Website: apple
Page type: customer-info-address
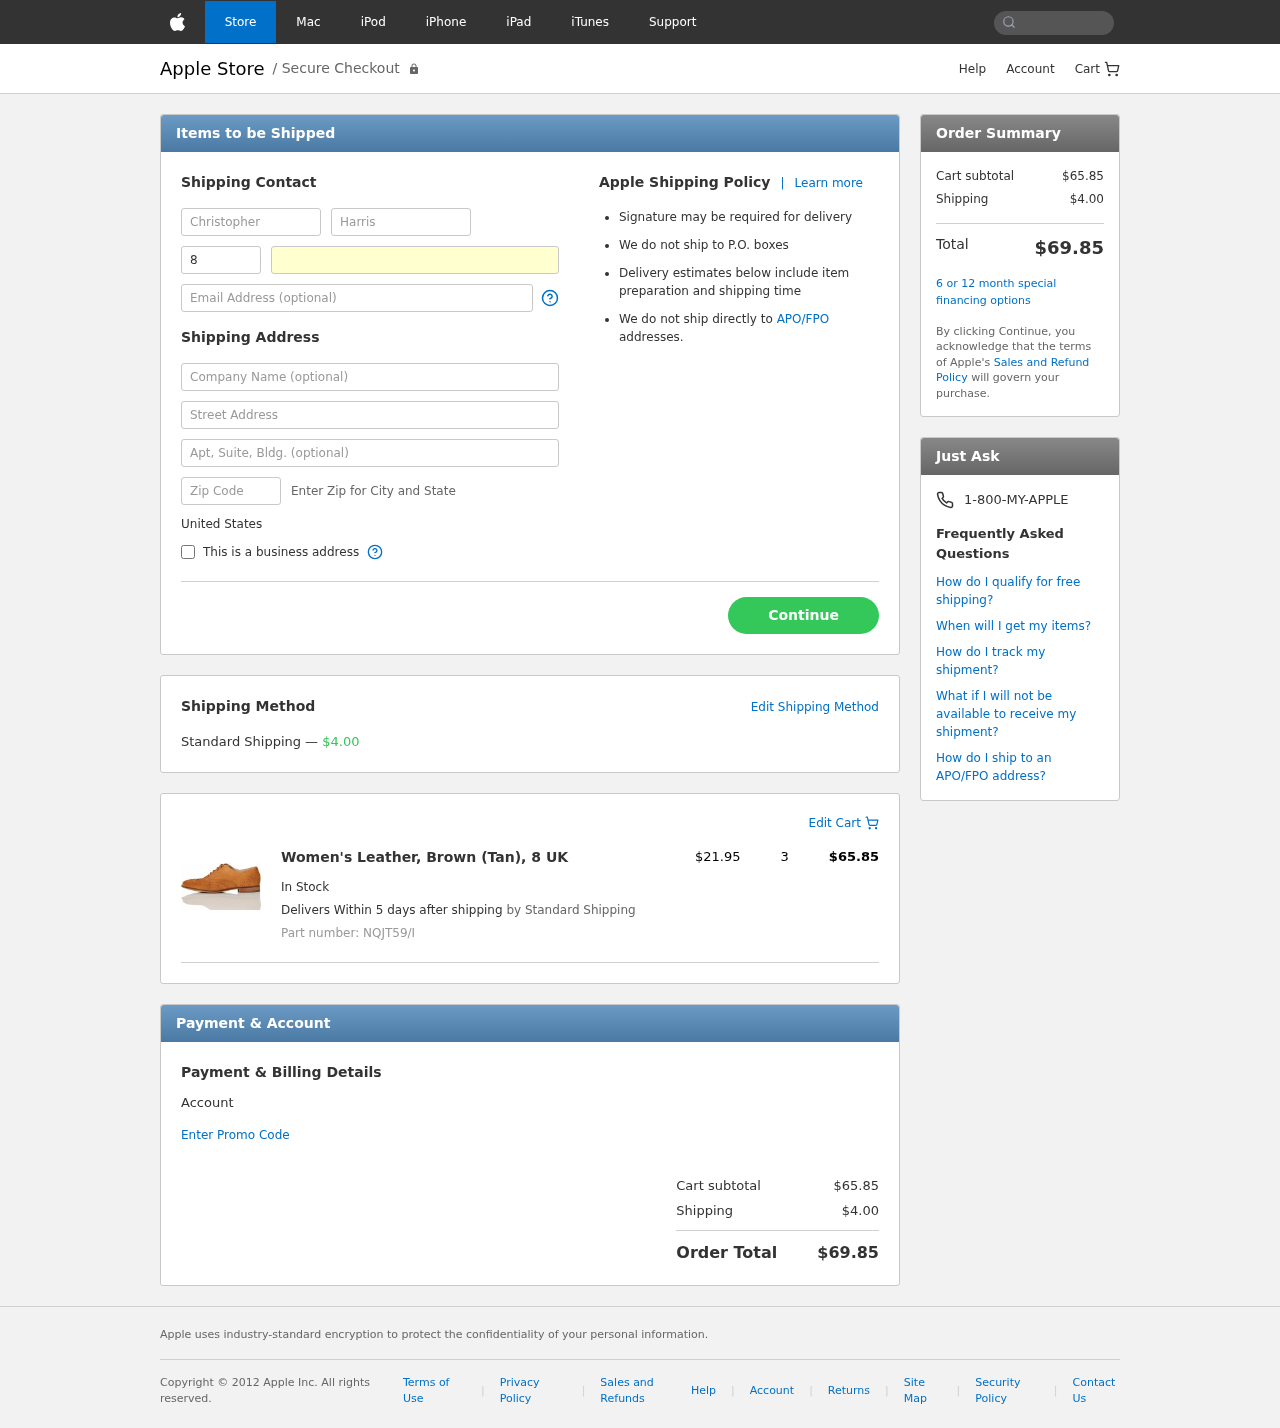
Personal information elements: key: PII_COUNTRY
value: United States
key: PII_FIRSTNAME
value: Christopher
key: PII_LASTNAME
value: Harris
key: PII_PHONE_AREA
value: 864
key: PII_PHONE_LINE
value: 3260
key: PII_EMAIL
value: christopherharris@gmail.com
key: PII_COMPANY
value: Jackson, Baker and Cherry
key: PII_STREET
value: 20140 Dustin Club
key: PII_STREET2
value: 3045 John Village Apt. 477
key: PII_POSTCODE
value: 97621
Product elements: key: PRODUCT1_NAME
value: Women's Leather, Brown (Tan), 8 UK
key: PRODUCT1_PRICE
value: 21.95
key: PRODUCT1_QUANTITY
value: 3
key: PRODUCT1_SKU
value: NQJT59/I
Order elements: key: ORDER_SHIPPING_COST
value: $4.00
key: ORDER_ITEM_TOTAL
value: $65.85
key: ORDER_SUBTOTAL
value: $65.85
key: ORDER_TOTAL
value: $69.85